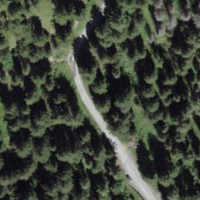
EUNIS habitat code: 43
Species observed at this site:
Pararge aegeria
Mesoleuca albicillata